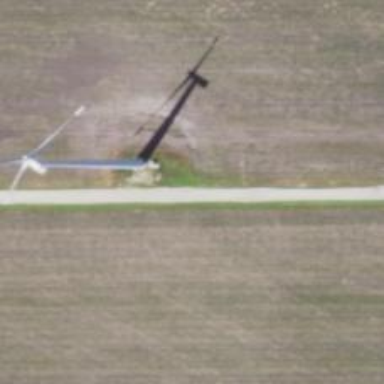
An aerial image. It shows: Wind generator powered by wind. The generator type is horizontal axis and it uses wind turbines.